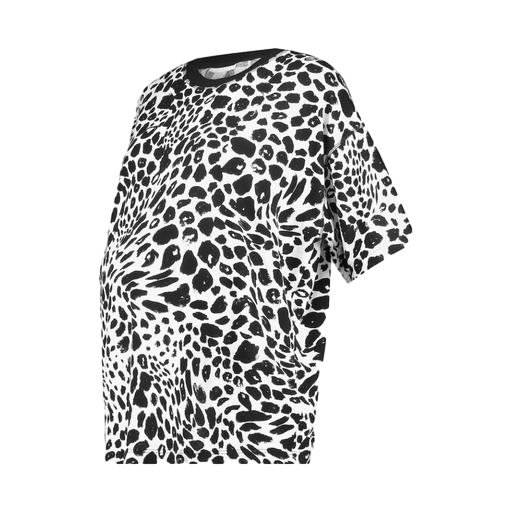
black animal-print sleep top, black leopard print t-shirt, animal printed shirt, white background